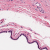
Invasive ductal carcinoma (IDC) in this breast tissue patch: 0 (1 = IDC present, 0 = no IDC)